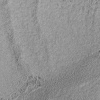
Atmospheric dust classification: not_dusty